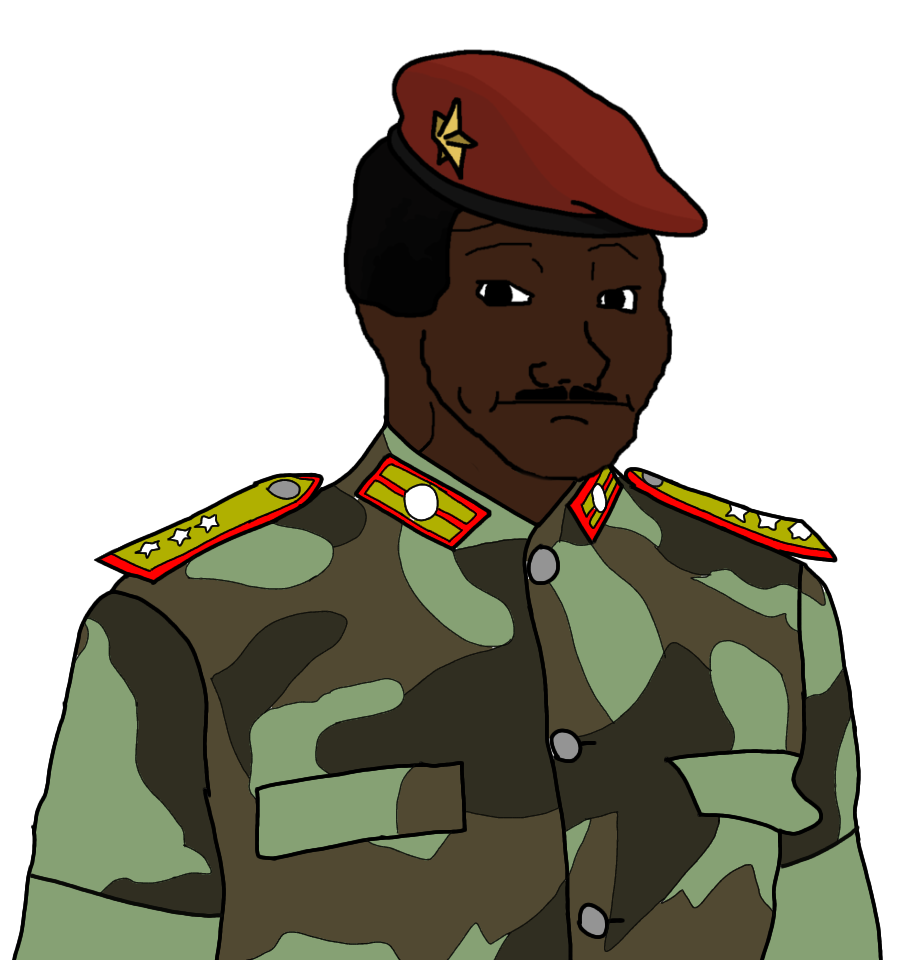
Label: 5_Blackjak